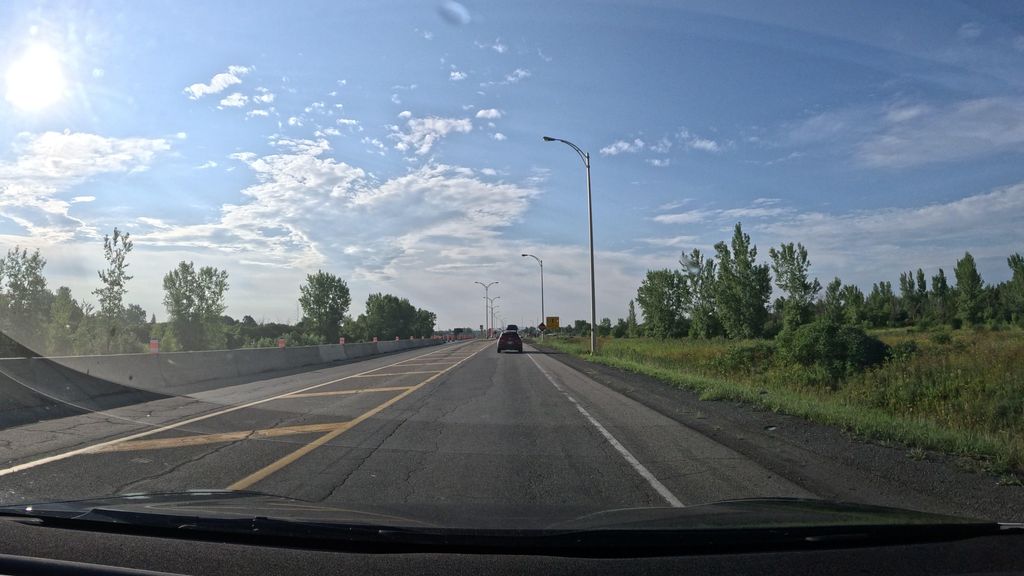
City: montreal